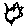
Label: sun